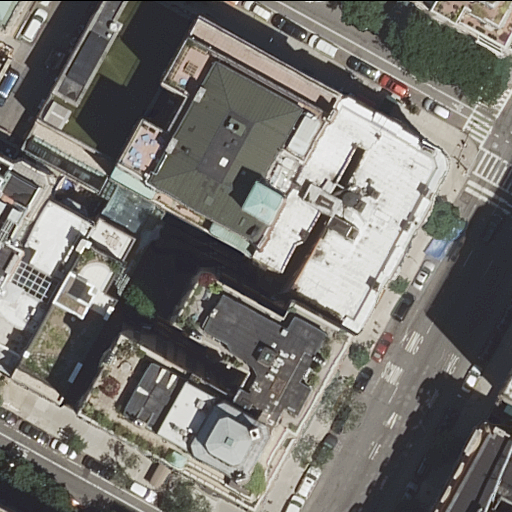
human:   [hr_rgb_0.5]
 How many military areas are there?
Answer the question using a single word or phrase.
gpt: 0

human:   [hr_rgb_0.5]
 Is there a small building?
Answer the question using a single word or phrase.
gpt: yes

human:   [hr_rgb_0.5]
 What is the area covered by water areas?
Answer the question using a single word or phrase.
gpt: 0m2

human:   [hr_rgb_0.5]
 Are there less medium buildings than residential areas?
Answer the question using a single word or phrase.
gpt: no

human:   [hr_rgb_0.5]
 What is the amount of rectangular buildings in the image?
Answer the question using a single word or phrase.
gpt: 4

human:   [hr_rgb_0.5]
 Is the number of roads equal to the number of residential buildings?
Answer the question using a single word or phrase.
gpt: no

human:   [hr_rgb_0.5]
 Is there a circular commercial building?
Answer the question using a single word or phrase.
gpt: no

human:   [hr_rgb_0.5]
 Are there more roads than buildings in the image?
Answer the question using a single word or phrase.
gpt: no

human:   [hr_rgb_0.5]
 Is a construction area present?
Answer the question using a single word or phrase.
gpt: no

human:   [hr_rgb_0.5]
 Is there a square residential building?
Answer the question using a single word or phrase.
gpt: no

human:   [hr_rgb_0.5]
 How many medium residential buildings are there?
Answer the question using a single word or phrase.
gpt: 5

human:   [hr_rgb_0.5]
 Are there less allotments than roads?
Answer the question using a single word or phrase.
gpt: yes

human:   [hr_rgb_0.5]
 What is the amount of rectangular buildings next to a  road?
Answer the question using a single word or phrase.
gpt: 4

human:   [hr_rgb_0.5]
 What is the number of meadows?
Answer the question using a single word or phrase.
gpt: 0

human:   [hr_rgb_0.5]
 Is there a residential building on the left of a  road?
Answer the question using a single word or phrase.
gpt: yes

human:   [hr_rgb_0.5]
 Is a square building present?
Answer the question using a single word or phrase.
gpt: no

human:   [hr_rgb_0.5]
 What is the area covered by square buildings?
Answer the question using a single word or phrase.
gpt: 0m2

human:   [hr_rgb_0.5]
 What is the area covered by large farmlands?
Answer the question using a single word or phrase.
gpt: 0m2

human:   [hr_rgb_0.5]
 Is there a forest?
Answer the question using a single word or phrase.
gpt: no

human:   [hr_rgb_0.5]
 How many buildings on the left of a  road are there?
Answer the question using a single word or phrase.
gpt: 9

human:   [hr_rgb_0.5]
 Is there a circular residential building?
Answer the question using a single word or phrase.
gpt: no

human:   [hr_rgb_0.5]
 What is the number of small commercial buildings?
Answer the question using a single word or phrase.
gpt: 0

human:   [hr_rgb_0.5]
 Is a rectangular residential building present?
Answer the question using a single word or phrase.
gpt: yes

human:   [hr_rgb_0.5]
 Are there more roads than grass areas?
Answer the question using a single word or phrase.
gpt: yes

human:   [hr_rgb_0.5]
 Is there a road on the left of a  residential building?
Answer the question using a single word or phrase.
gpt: yes

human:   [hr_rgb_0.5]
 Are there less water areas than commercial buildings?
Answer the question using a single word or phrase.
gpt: no

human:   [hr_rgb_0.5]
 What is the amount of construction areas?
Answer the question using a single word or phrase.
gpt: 0

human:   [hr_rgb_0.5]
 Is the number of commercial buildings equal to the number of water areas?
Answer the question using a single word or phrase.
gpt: yes

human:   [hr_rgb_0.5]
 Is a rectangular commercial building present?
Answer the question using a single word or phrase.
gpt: no

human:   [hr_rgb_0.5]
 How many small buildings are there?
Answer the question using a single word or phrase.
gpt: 2

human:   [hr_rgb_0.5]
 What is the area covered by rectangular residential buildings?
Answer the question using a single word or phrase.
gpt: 390m2

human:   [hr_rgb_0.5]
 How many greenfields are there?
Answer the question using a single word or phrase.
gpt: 0

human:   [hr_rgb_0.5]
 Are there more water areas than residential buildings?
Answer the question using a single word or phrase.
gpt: no

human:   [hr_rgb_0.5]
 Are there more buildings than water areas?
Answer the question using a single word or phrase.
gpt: yes

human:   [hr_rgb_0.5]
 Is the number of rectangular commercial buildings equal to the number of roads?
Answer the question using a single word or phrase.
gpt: no

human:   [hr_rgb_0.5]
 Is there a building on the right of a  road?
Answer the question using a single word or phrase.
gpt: yes